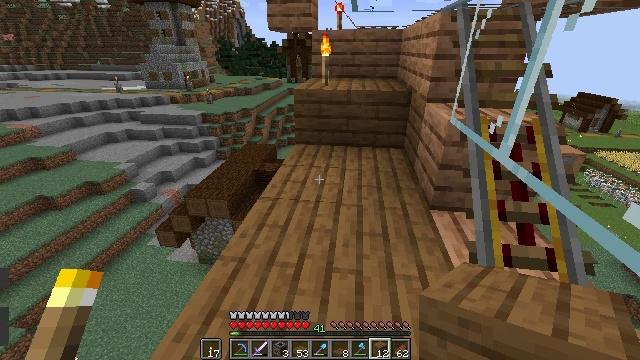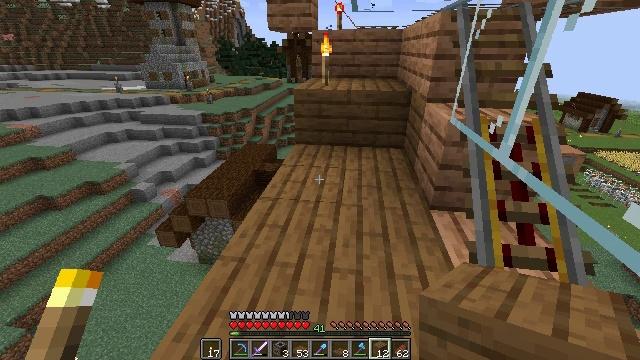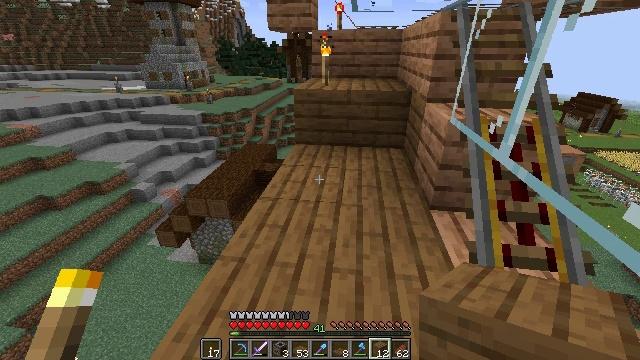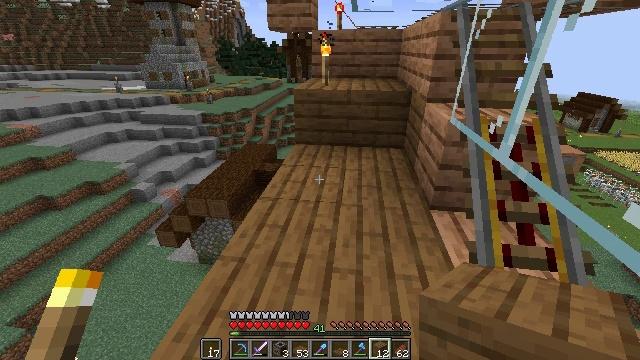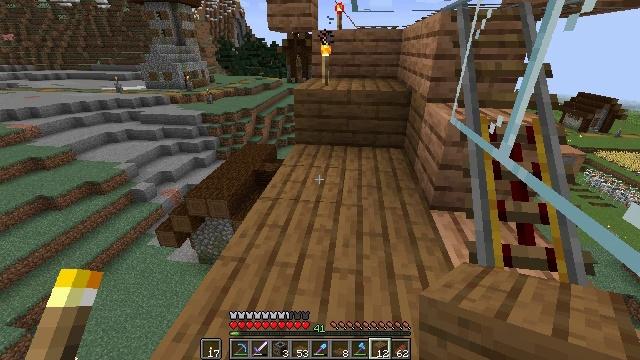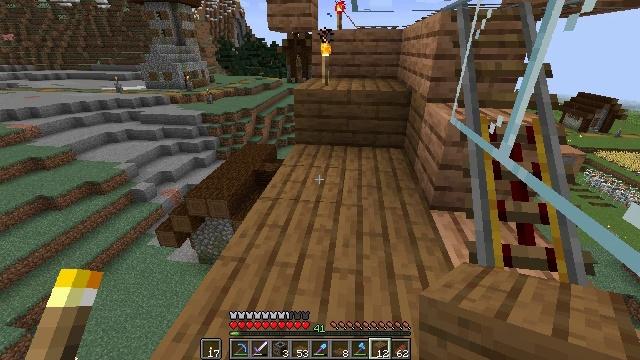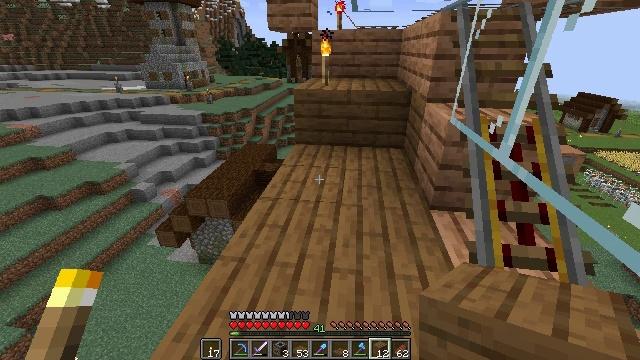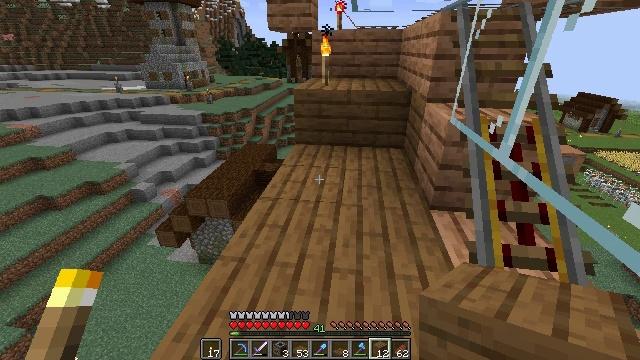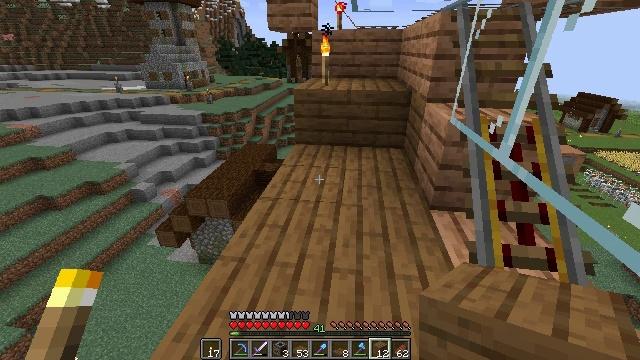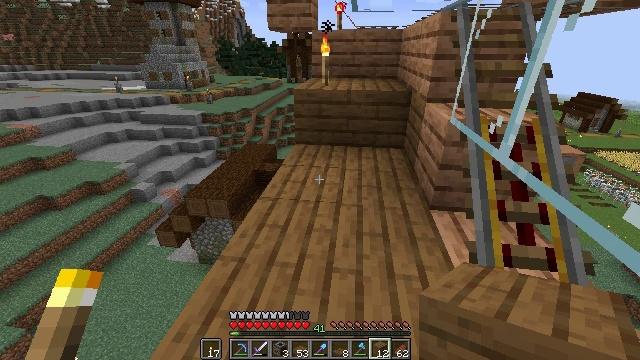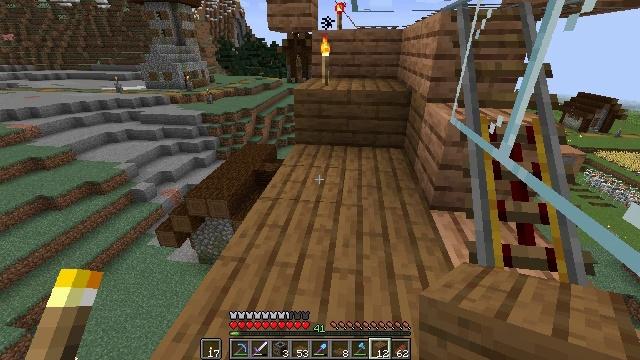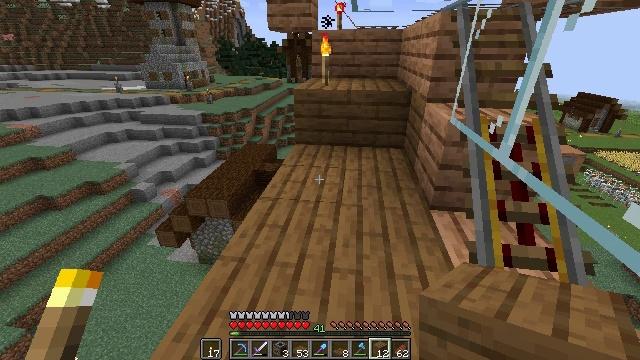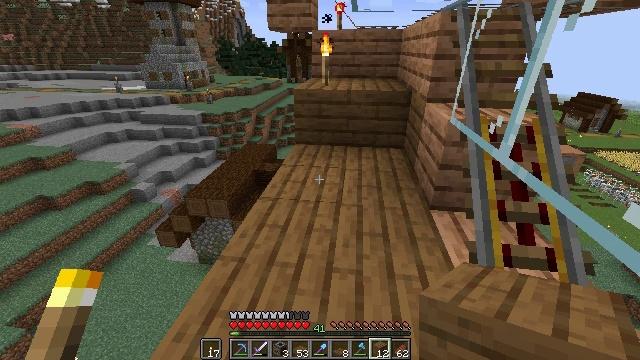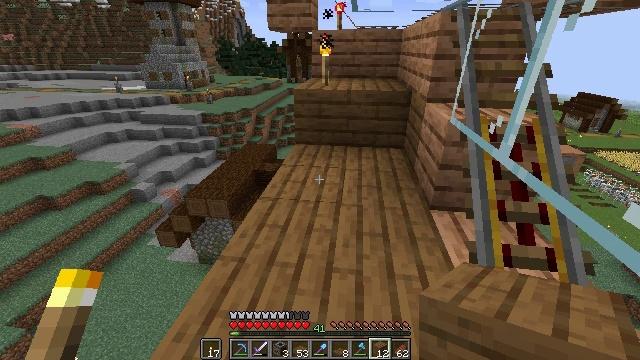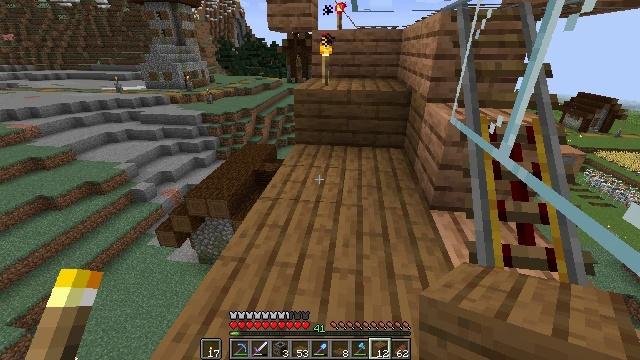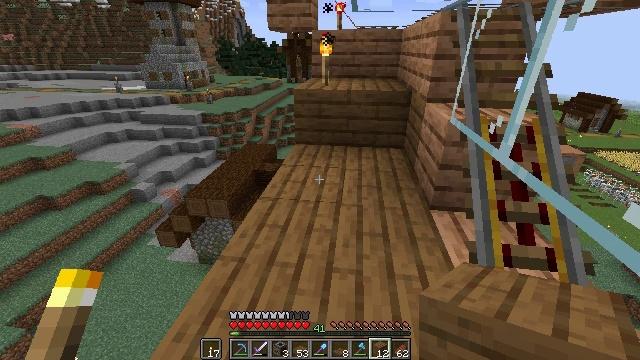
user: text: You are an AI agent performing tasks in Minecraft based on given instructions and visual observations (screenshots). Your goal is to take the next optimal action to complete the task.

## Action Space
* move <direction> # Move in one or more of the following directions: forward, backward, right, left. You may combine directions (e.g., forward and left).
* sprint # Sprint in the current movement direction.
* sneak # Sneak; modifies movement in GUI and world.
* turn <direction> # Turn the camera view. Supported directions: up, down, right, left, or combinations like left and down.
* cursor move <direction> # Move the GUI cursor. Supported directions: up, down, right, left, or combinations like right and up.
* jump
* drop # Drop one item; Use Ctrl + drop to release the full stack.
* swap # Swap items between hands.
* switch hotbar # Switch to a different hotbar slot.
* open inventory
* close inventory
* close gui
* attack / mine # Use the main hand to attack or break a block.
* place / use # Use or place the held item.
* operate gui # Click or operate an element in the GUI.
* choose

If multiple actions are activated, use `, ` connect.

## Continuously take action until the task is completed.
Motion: motion action
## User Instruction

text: Take iron ingots to craft a minecart.
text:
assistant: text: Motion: no_op
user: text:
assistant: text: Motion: no_op
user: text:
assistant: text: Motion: no_op
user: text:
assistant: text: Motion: no_op
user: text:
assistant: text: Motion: no_op
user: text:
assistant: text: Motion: no_op
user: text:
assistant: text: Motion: no_op
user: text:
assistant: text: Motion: no_op
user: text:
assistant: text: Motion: no_op
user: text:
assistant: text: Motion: no_op
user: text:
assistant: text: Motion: no_op
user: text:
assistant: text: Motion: no_op
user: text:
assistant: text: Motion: no_op
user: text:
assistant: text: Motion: no_op
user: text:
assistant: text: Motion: no_op
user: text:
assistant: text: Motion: no_op
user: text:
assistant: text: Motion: no_op
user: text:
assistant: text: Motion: no_op
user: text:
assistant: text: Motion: no_op
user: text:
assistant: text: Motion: no_op
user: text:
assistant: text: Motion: no_op
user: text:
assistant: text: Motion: no_op
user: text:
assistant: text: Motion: no_op
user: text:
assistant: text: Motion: no_op
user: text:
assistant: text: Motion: no_op
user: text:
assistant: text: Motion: no_op
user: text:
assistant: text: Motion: no_op
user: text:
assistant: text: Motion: no_op
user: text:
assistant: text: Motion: no_op
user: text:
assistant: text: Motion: no_op